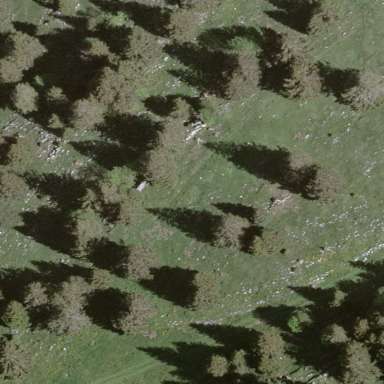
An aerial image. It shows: Forest area predominantly covered with needle-leaved trees.